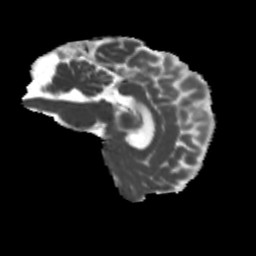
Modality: MD
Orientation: sagittal
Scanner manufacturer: siemens
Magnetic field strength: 3 T
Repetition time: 4 s
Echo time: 0.0594 s